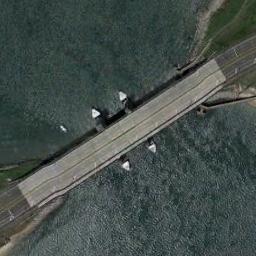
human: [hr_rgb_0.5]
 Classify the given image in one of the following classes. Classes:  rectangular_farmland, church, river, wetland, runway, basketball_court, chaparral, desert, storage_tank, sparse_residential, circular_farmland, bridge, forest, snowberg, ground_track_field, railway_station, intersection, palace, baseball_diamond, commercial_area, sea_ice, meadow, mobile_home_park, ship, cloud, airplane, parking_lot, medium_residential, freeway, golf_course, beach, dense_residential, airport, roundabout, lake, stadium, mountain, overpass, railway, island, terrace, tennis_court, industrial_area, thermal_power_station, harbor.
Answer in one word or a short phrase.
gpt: bridge